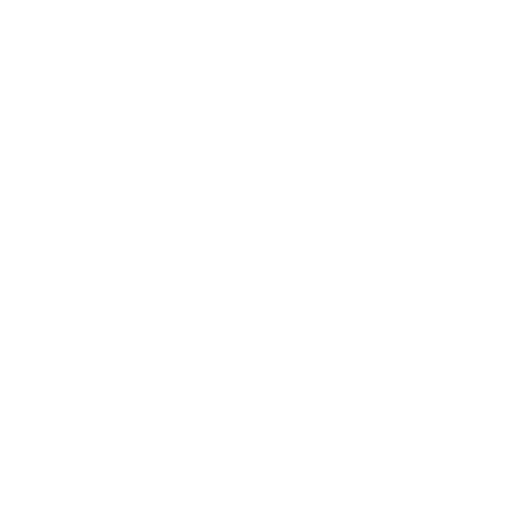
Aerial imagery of cape in Alaska named Kinani Point containing only unknown